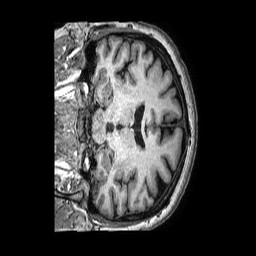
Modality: T1w
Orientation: coronal
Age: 62
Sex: female
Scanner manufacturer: philips
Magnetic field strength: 3 T
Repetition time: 0.006827 s
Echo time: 0.003099 s